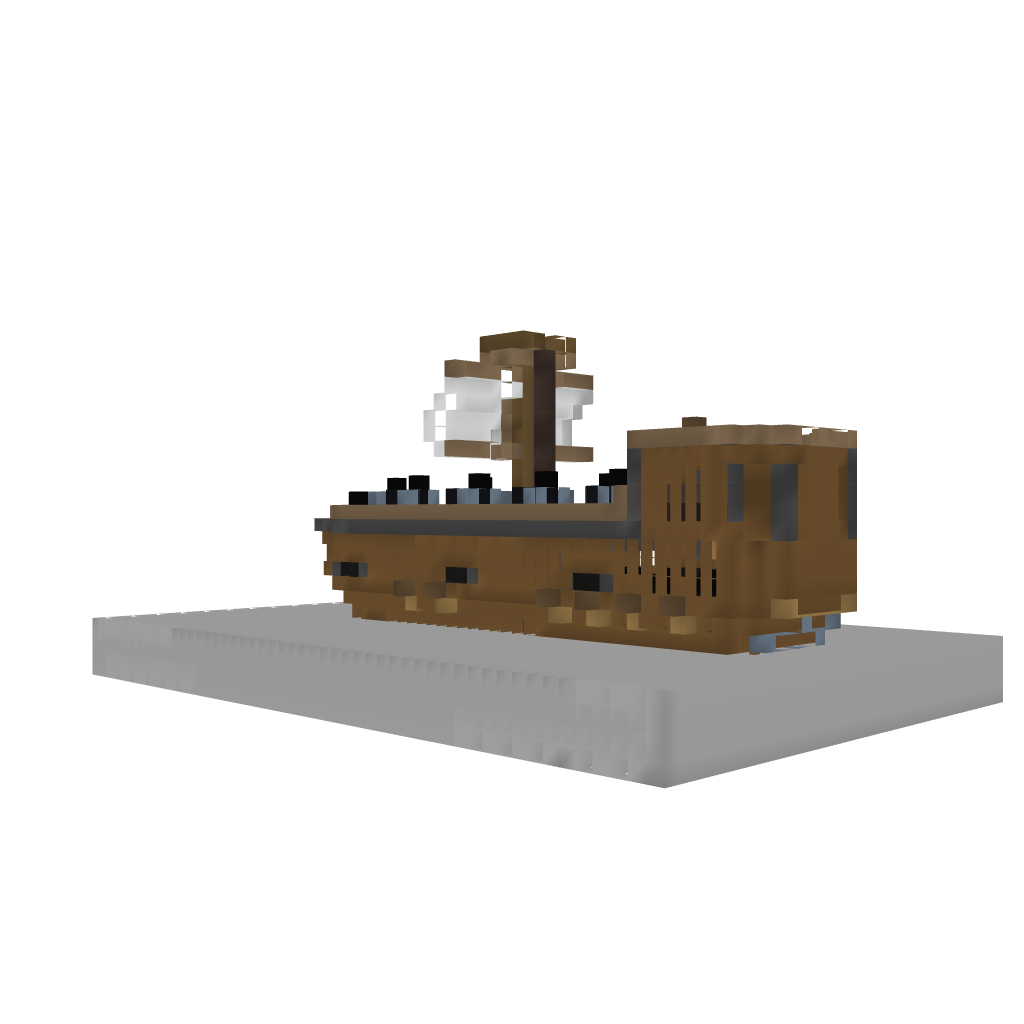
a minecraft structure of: Small Pirateship